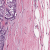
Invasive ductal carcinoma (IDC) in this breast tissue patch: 1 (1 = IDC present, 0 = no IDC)